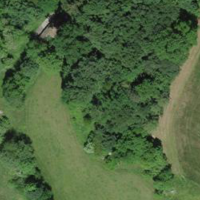
EUNIS habitat code: 24
Species observed at this site:
Euphorbia cyparissias